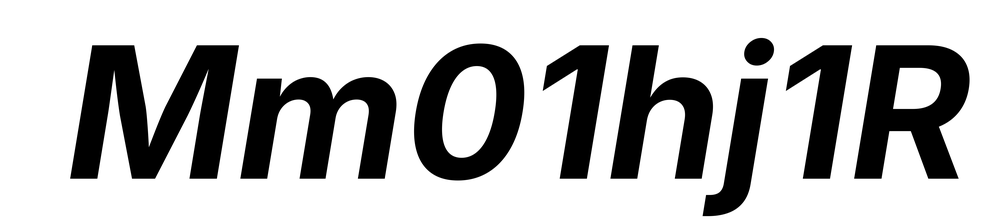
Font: Inter-Italic_Bold_Italic